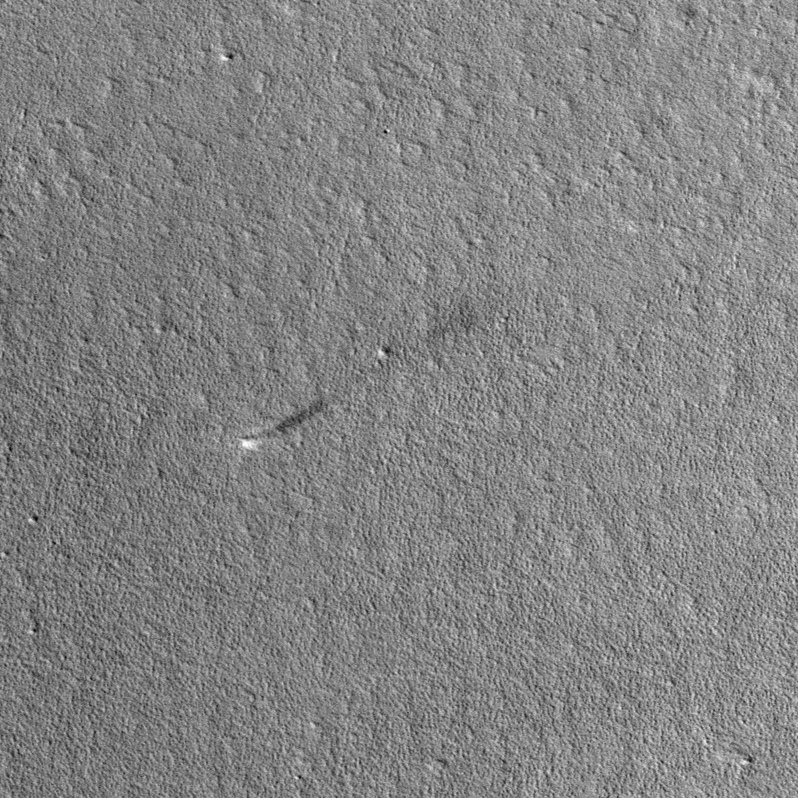
Label: dustdevil